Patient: sex M, age 33
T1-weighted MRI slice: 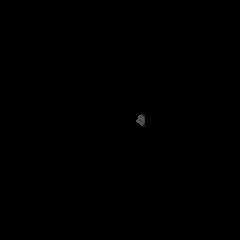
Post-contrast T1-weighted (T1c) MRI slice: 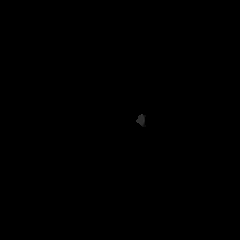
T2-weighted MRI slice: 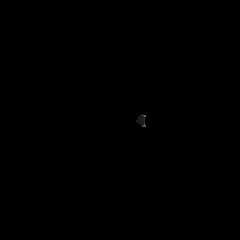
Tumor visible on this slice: no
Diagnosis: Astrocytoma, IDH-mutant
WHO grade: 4